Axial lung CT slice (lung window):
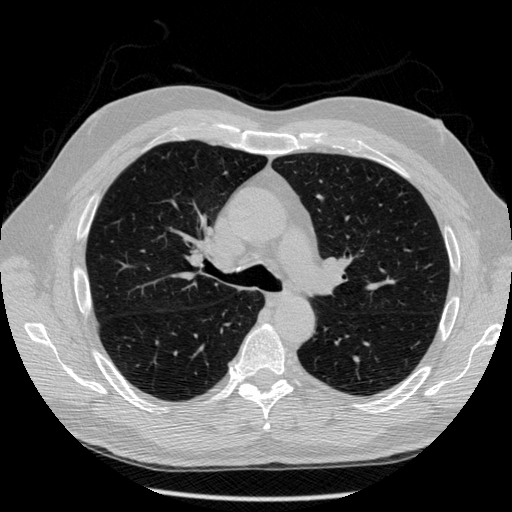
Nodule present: no